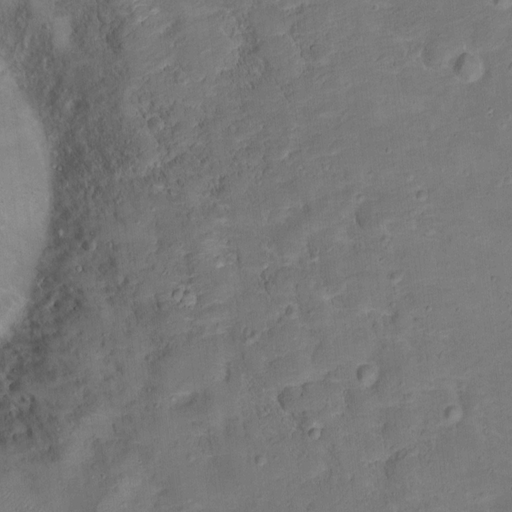
Classes present: Background